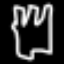
Label: fork